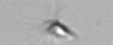
Label: Calciopappus